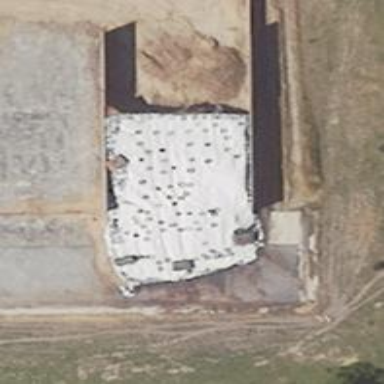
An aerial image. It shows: Storage tank with man-made structure.